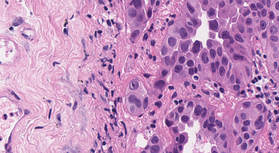
Tumor epithelial tissue: yes
Tumor-associated stroma tissue: yes
Normal tissue: no